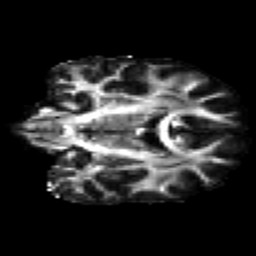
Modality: FA
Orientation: coronal
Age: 31
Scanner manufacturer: siemens
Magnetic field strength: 3 T
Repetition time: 2.2 s
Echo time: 0.084 s